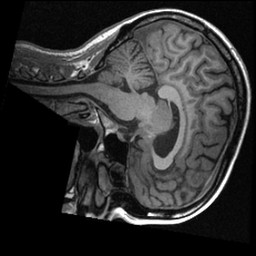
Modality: T1w
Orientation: sagittal